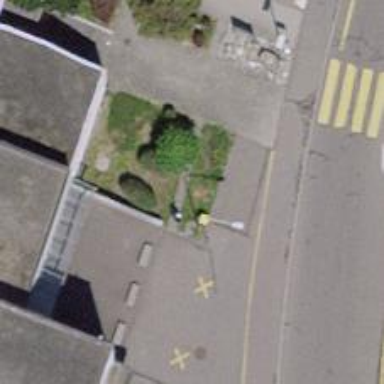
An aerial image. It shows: Post box.